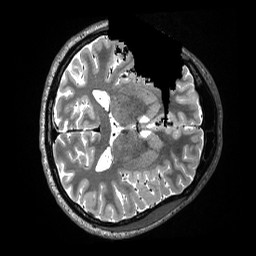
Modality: T2w
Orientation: axial
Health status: healthy
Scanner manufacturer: siemens
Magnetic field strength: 3 T
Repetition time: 3.2 s
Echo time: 0.563 s